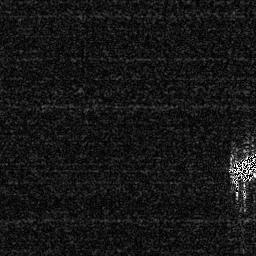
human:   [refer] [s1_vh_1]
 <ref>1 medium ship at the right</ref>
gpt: <box>[[88, 58, 99, 73, 0]]</box>